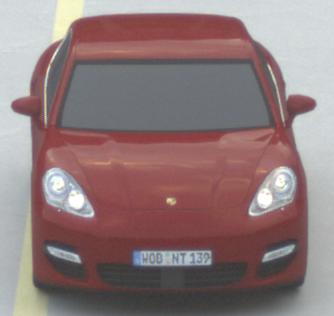
Make: Porsche
Model: Panamera
Detailed model: Panamera (970)
Model produced from: 2010/05
Model produced until: 2013/04
Doors: 5
Color: red
Road condition: dry road
Daytime: sunrise or sunset
Contrast: low contrast